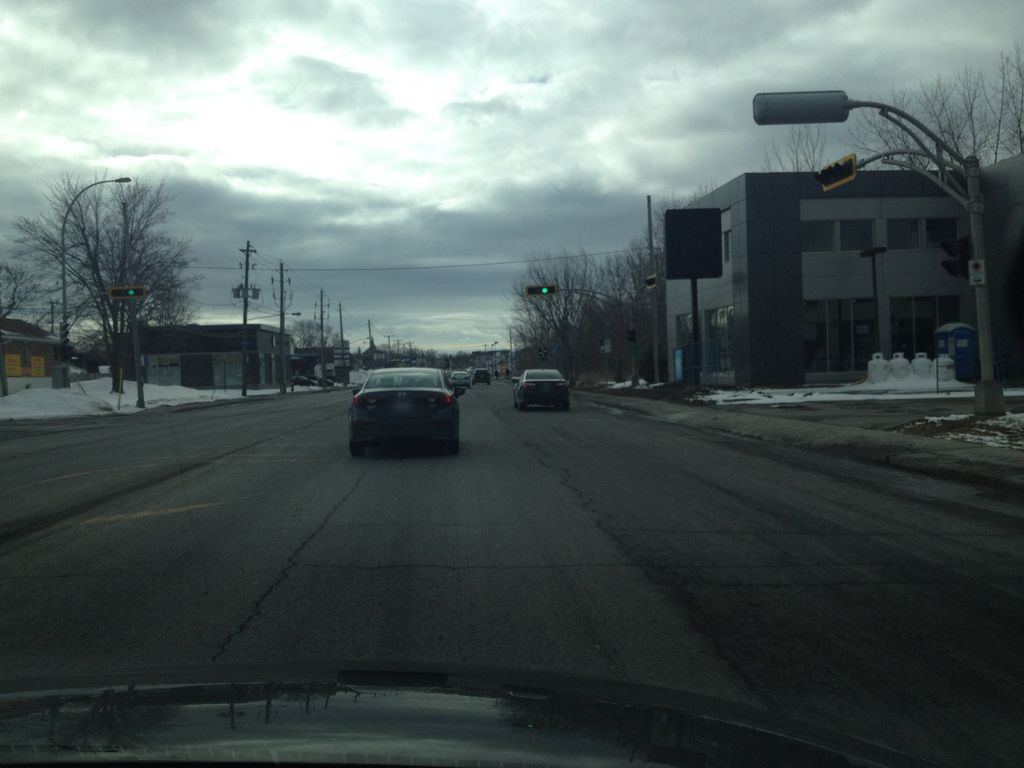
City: montreal